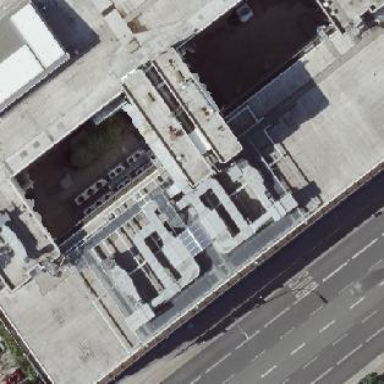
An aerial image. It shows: Flat-roofed commercial building.